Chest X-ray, AP view. Patient: 29 years old, sex M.
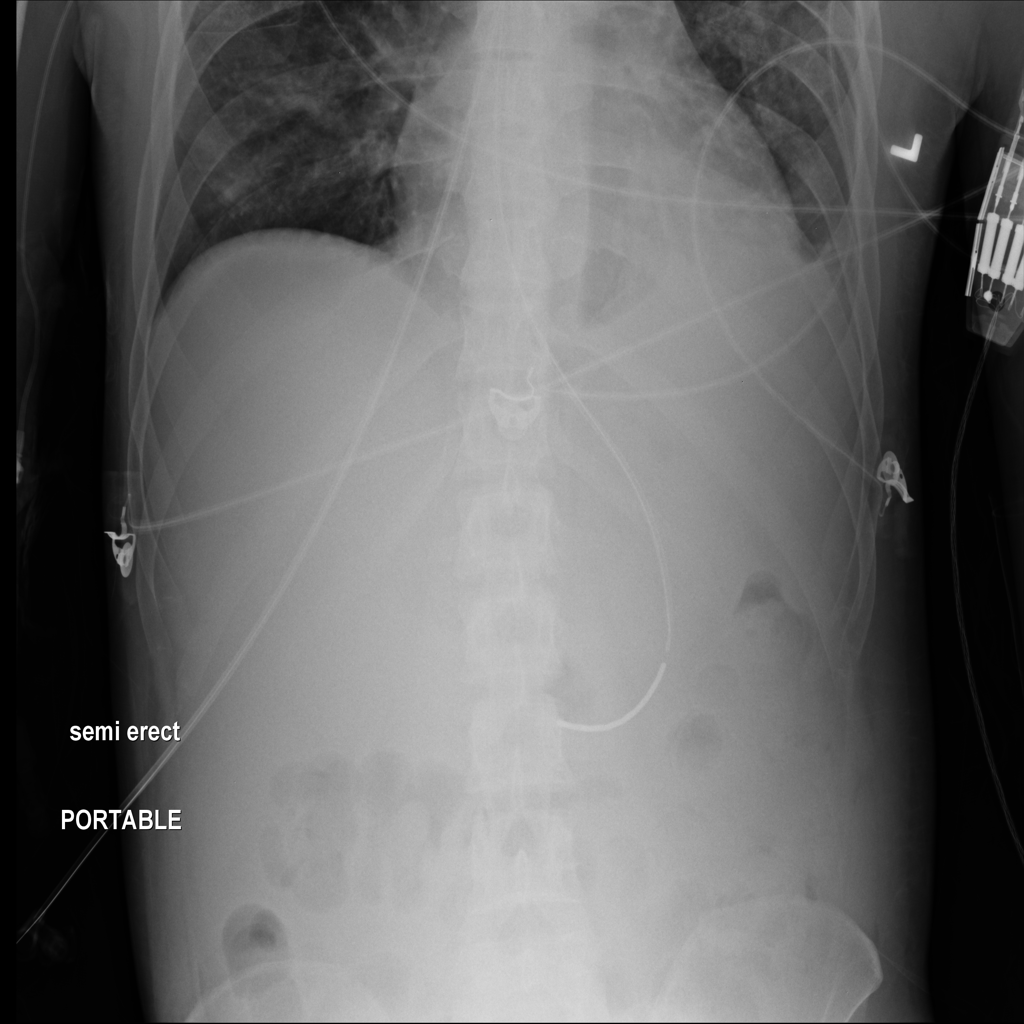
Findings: No Finding